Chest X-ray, AP view. Patient: 58 years old, sex F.
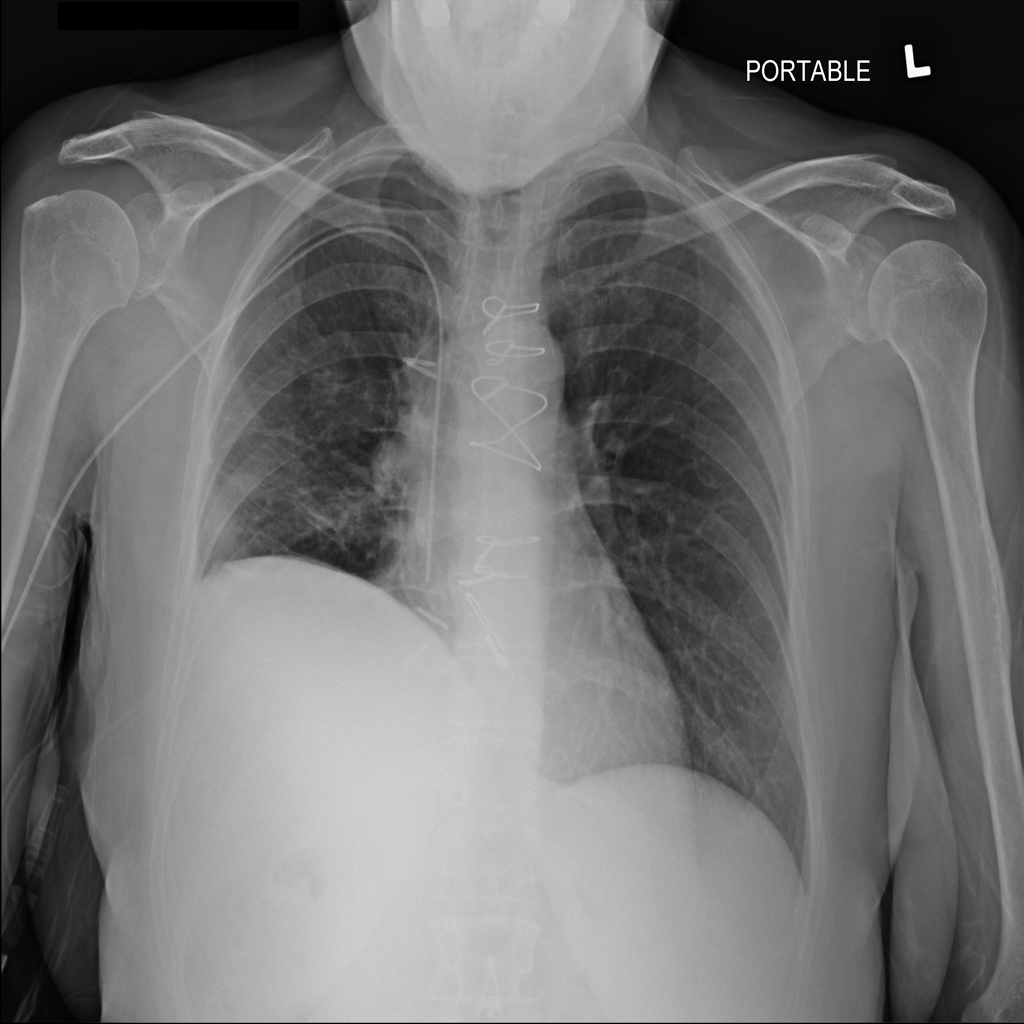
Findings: No Finding